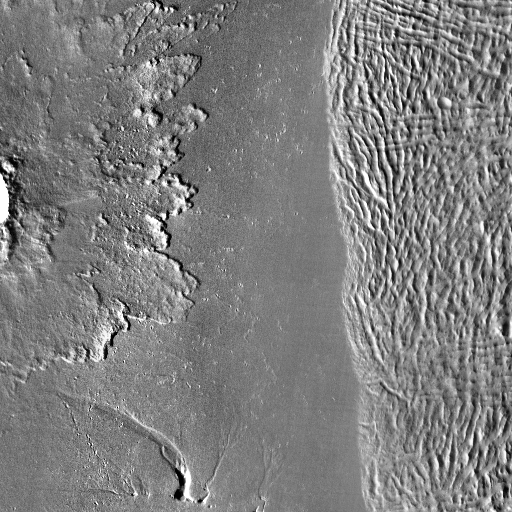
Crater classes present: Background, Other